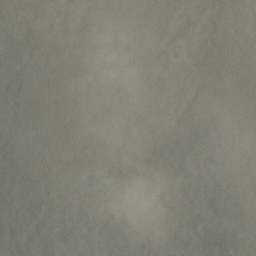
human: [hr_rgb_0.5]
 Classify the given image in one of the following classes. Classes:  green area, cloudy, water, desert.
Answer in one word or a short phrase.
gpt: cloudy